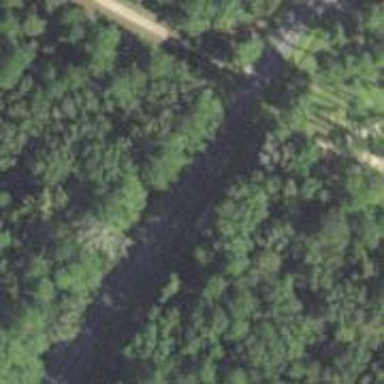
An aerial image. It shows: Culvert tunnel.